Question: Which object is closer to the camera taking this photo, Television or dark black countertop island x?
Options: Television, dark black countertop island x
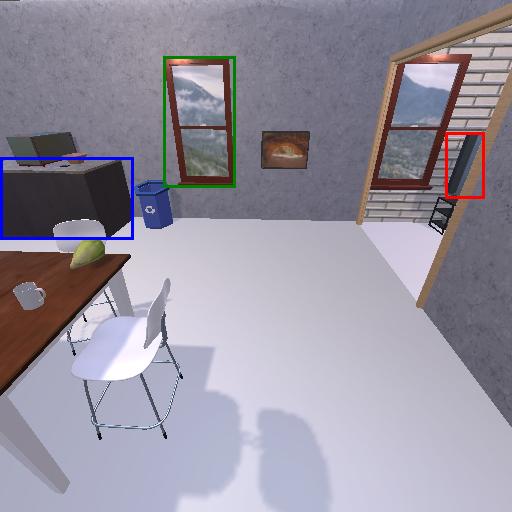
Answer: Television